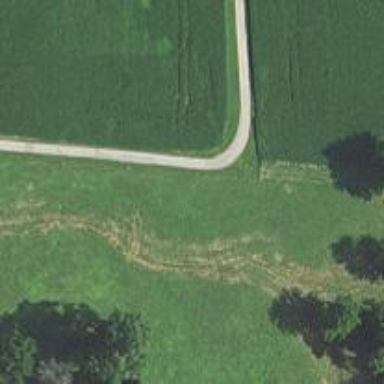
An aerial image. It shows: Agricultural service road.